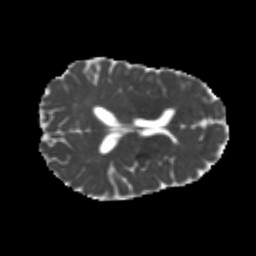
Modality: MD
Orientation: axial
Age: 23
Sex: female
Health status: healthy
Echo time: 0.074 s